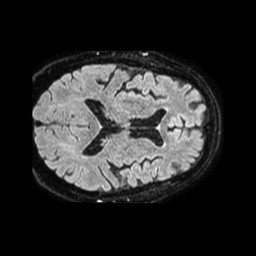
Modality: FLAIR
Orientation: axial
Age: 74
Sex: male
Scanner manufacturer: philips
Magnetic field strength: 1.5 T
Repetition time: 4.8 s
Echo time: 0.3348 s